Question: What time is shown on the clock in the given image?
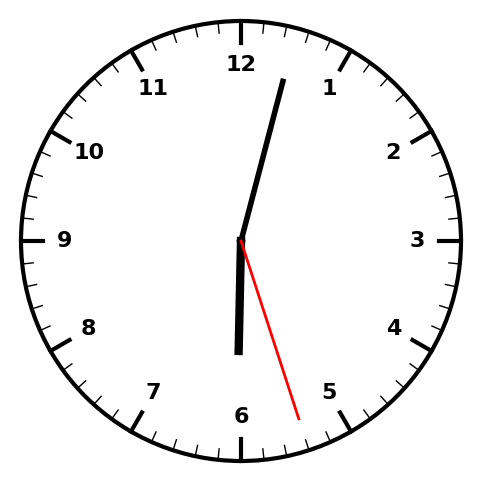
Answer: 06:02:27